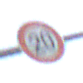
Verkehrszeichen: Geschwindigkeit20
Umgebung: Outdoor, Nature
Tageszeit: Night
Wetter: Clear
Licht: Natural
Jahreszeit: NotSpecified
Kontrast: HighContrast